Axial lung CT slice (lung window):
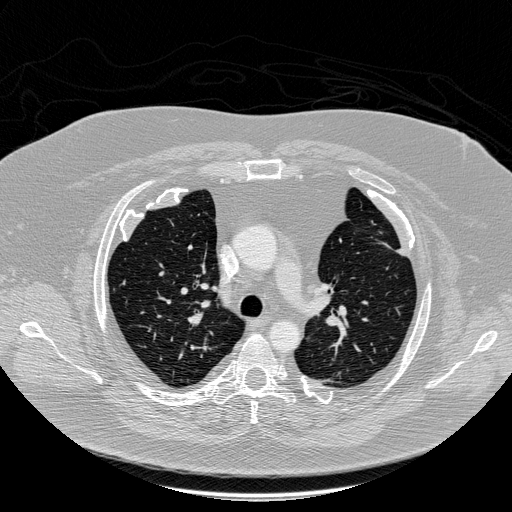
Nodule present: no